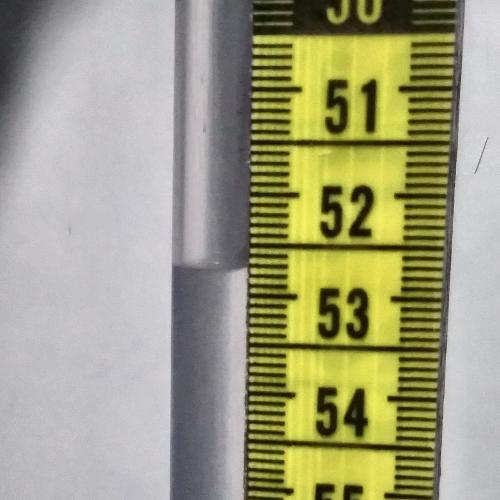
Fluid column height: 52.7 cm